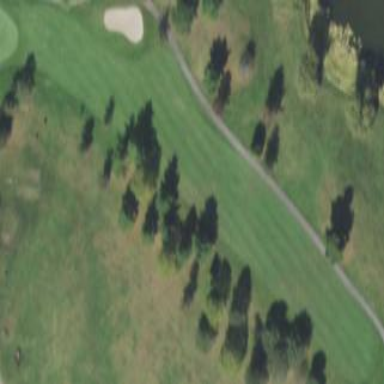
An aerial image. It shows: Grassy area designated as golf fairway.